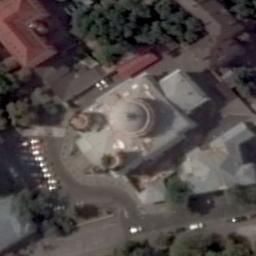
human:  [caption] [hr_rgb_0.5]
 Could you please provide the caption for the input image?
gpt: The church with three towers of different sizes is surrounded by other buildings and some trees .

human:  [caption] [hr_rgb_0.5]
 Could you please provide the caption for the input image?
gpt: The church with circular roof is on the open place next to some trees .

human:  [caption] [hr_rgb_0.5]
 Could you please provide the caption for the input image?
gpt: A cathedral with a gray roof  The main house in the middle of the church has several round roofs  There are many buildings around the church and roads and trees with many cars .

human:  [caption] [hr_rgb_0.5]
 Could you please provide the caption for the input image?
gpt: This is a church, And there is a highway in front of it .

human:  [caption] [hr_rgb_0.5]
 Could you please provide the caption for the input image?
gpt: A white church with a round top beside a red building with trees around .